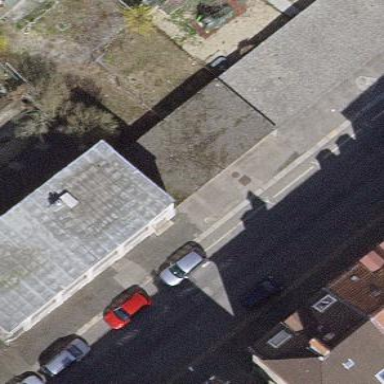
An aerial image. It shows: Flat roofed garages.